Interaction volume radius: 10 \u00c5
Interaction volume height: 40 \u00c5
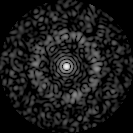
Disorder parameter: 0.8423